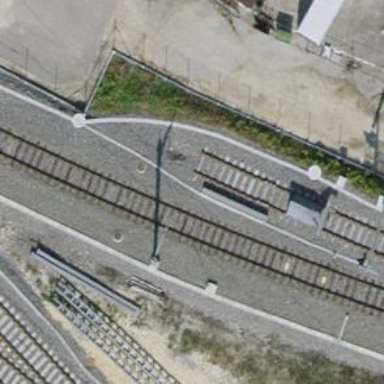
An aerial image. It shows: Single-track railway with electrified contact lines.